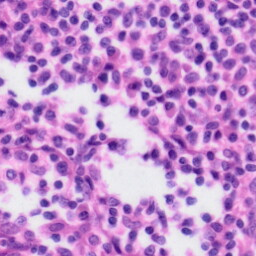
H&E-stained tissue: Tonsil